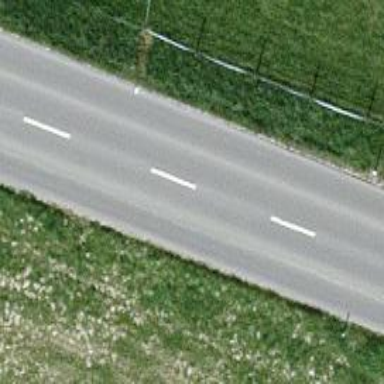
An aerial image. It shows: Tertiary road with asphalt surface designated for bus service.